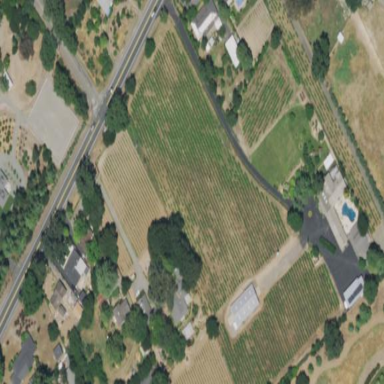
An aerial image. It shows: Vineyard growing wine grapes.